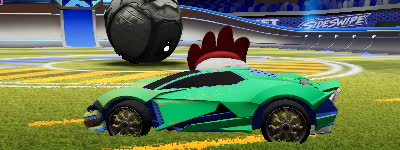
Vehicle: werewolf